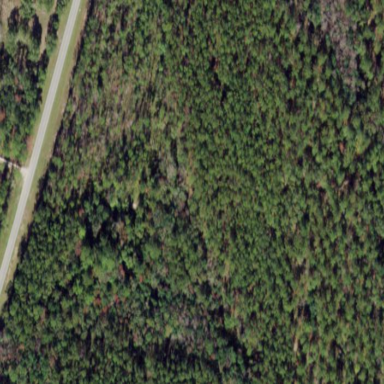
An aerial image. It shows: Forest area dominated by needle-leaved trees.